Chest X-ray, AP view. Patient: 59 years old, sex M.
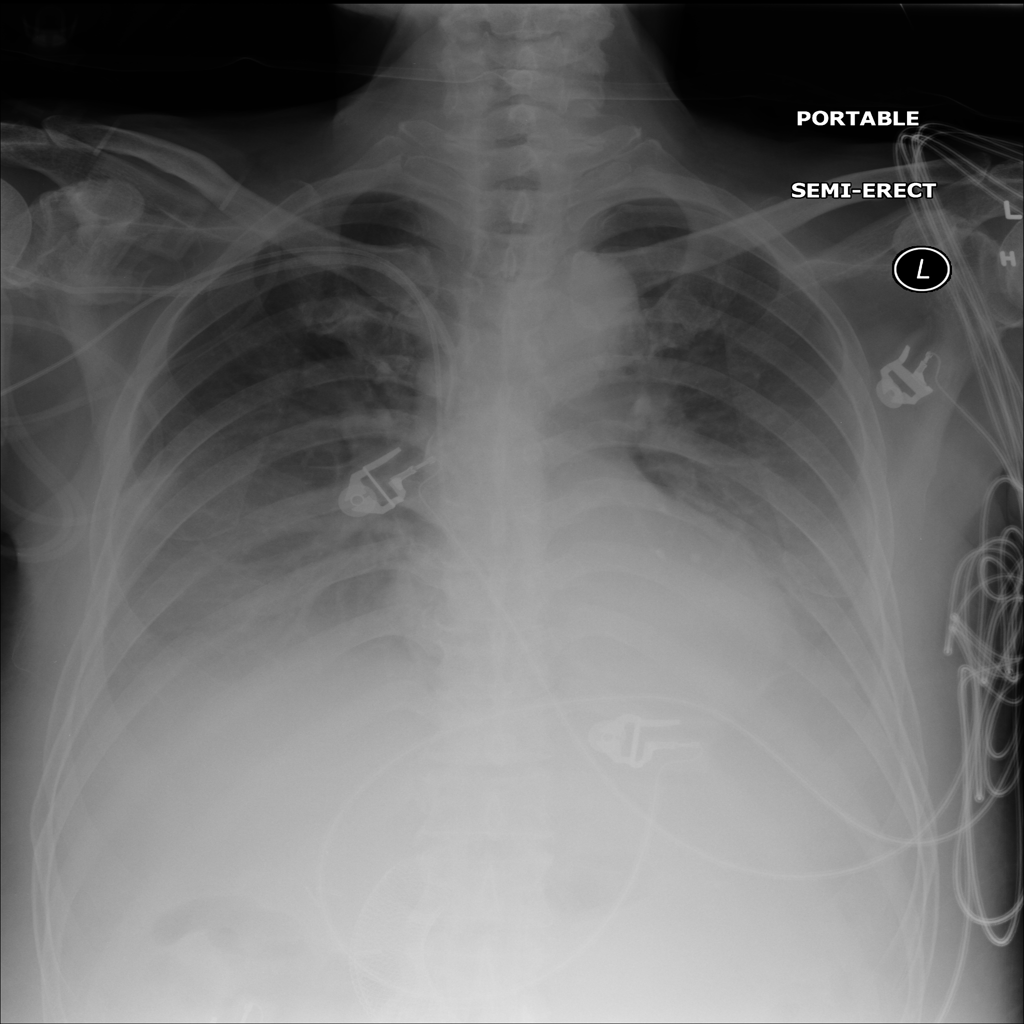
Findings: Atelectasis, Effusion